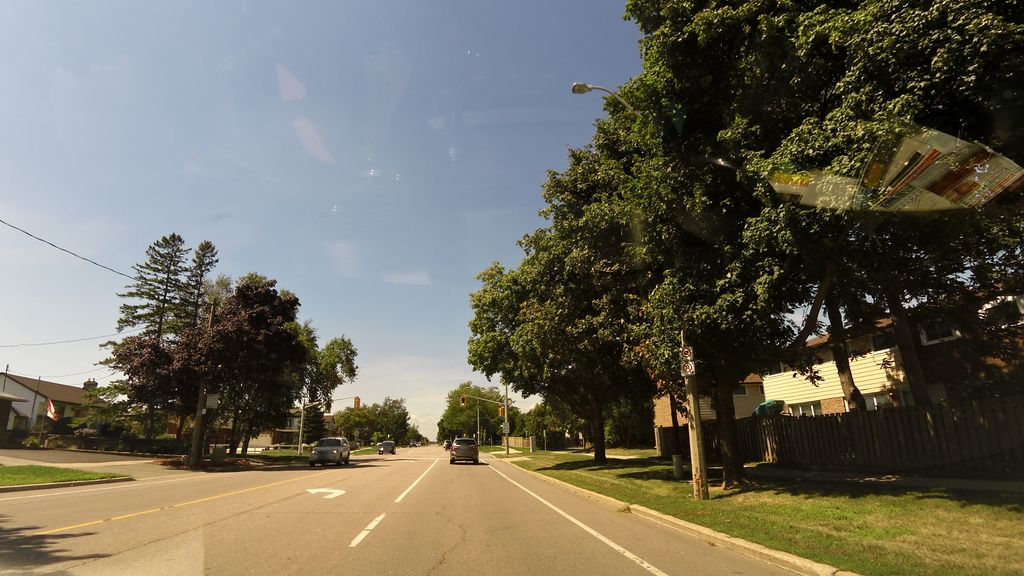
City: hamilton